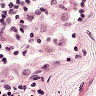
Metastatic tissue present: no